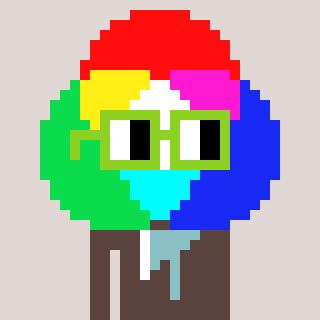
a pixel art character with square light green glasses, a color circle-shaped head and a darkbrown-colored body on a warm background